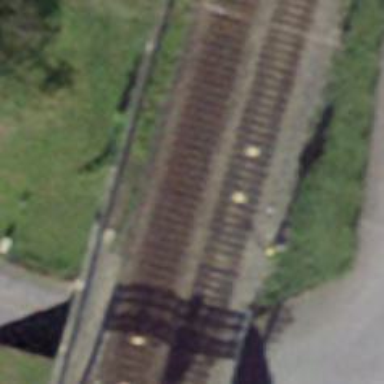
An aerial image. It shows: Railway signal.